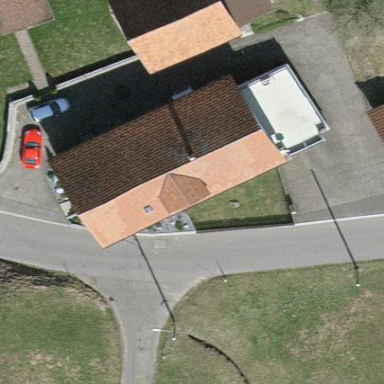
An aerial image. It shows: Terrace building.